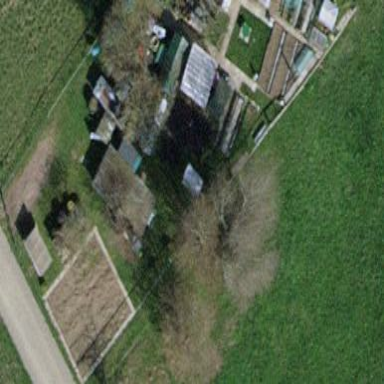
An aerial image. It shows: Area designated for allotments.